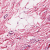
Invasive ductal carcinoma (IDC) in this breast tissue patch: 0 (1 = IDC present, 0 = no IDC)